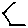
Label: hexagon